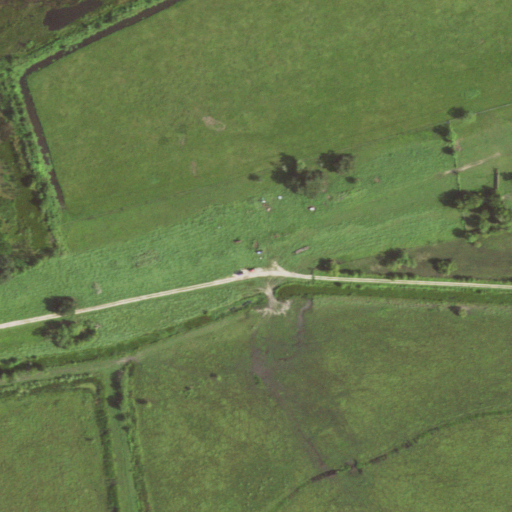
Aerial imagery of island in Louisiana named Fire Island containing herbaceous wetlands, grassland, and pasture